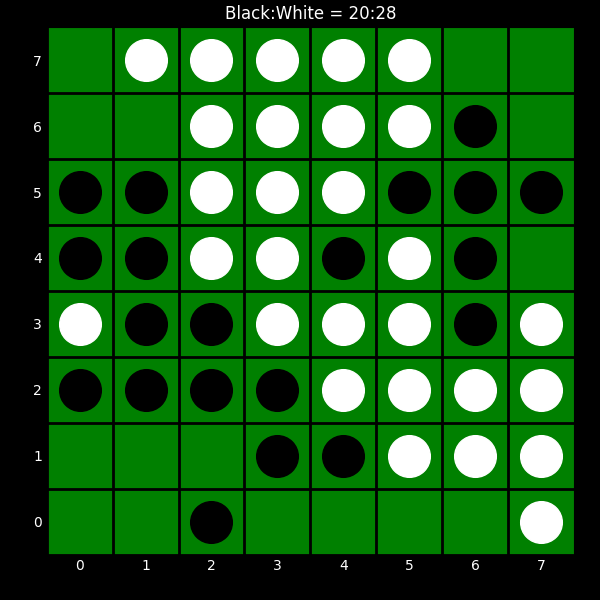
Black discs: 20
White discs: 28